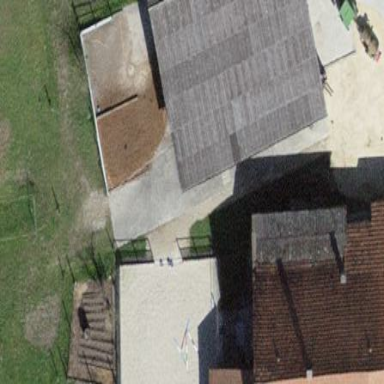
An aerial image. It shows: Building with tiled roof.